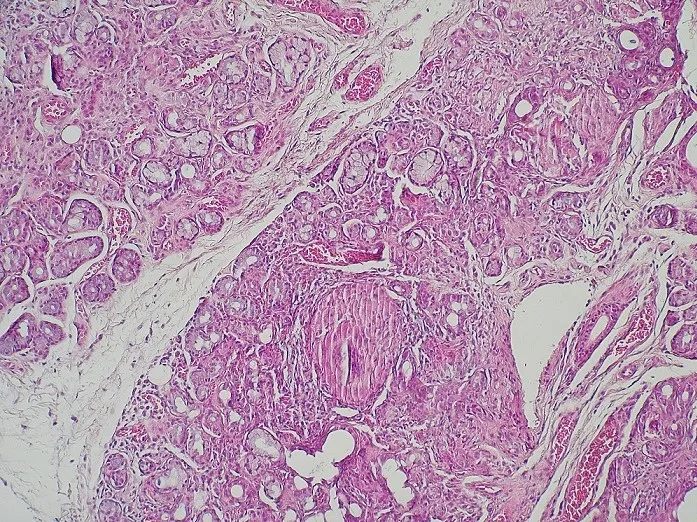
Salivary gland biopsy showing a parenchyma with non-caseating and giant-cell granulomas.
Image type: pathology (h&e)